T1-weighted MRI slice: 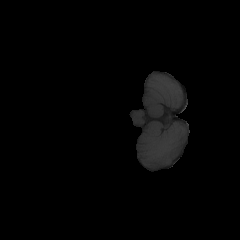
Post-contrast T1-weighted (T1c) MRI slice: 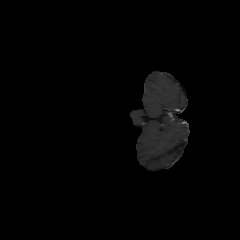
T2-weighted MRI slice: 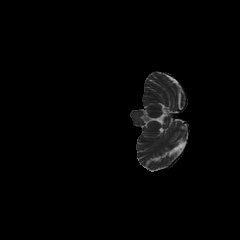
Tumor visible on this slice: no